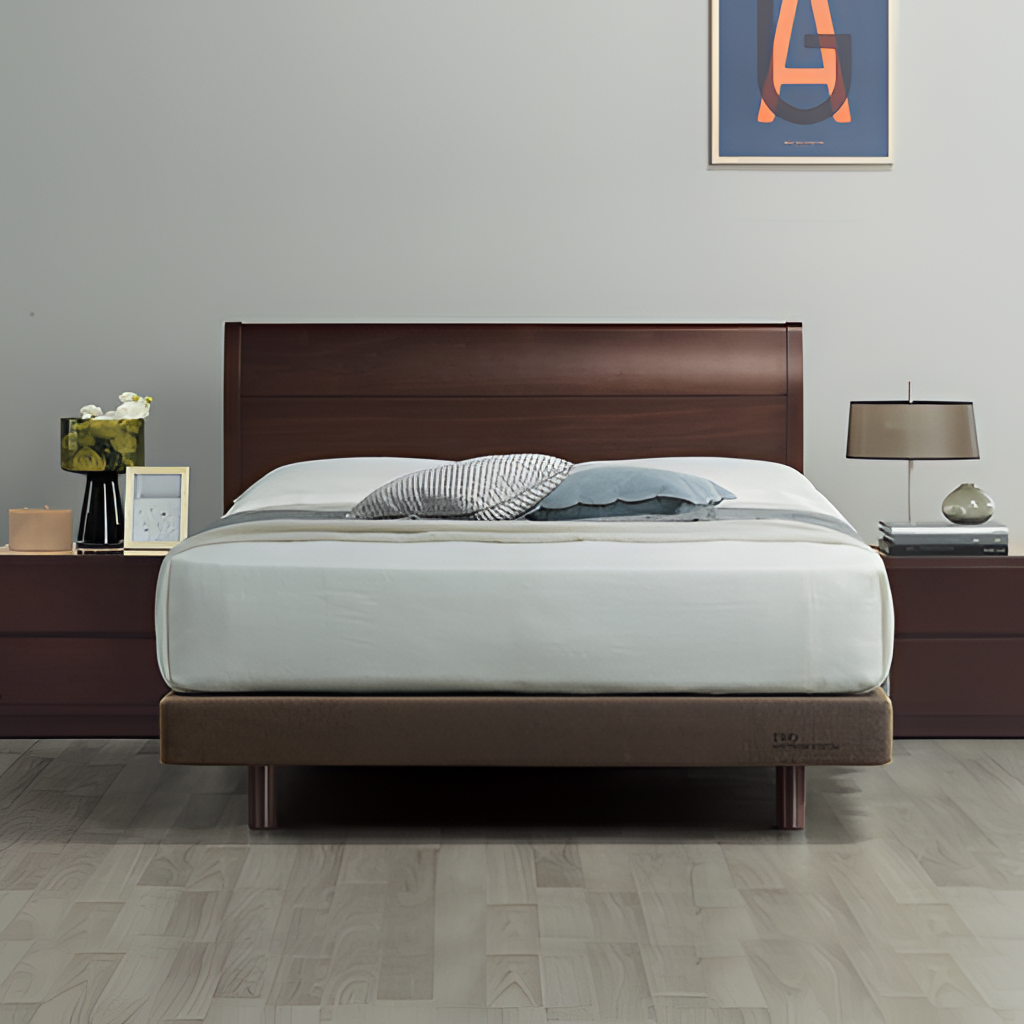
bedroom, wood bed, contemporary, gray wood flooring, with plank pattern, paint wallpaper, with solid pattern